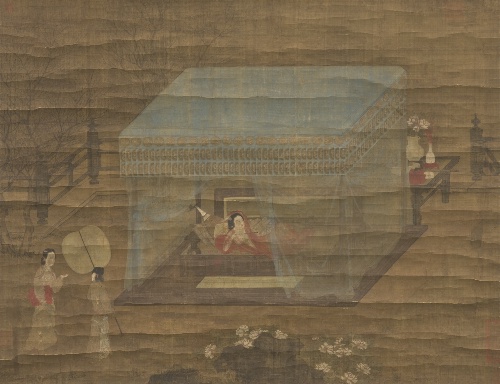
Artist: Unidentified artist|Qian Xuan
Artist bio: |Chinese, 1239–1301
Object type: Hanging scroll
Classification: Paintings
Medium: Hanging scroll; ink and color on silk
Culture: China
Period: Ming (1368–1644) or Qing (1644–1911) dynasty
Dimensions: 23 1/8 x 30 in. (58.7 x 76.2 cm)
Department: Asian Art
Credit line: H. O. Havemeyer Collection, Bequest of Mrs. H. O. Havemeyer, 1929
Accession year: 1929
Repository: Metropolitan Museum of Art, New York, NY
Tags: Women|Pavilions|Beds|Tents